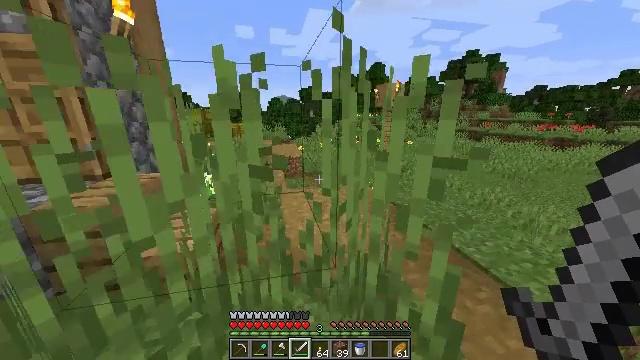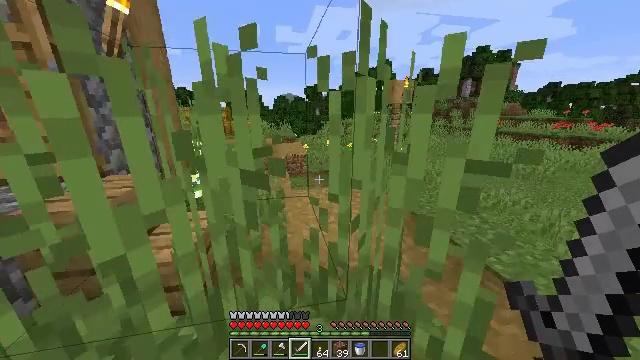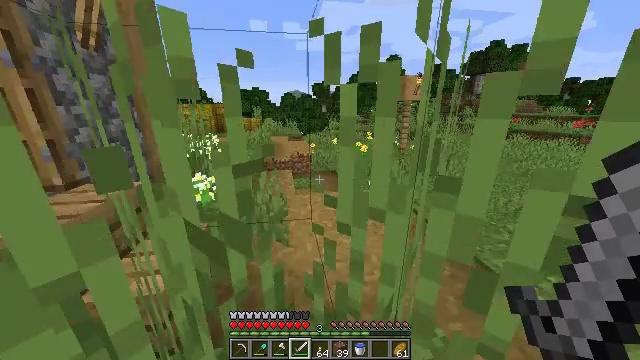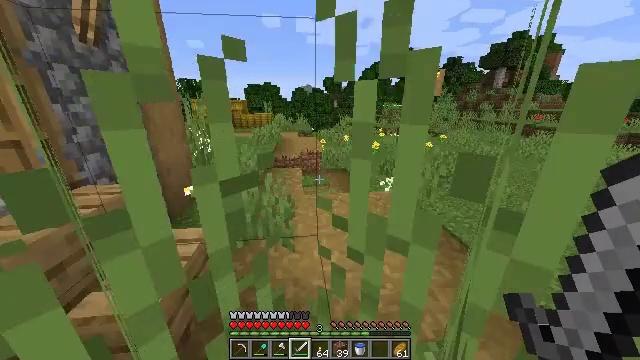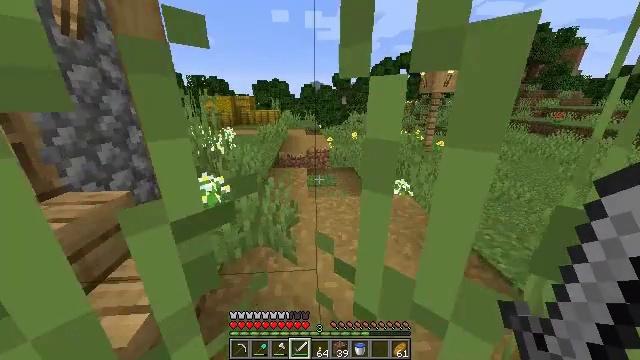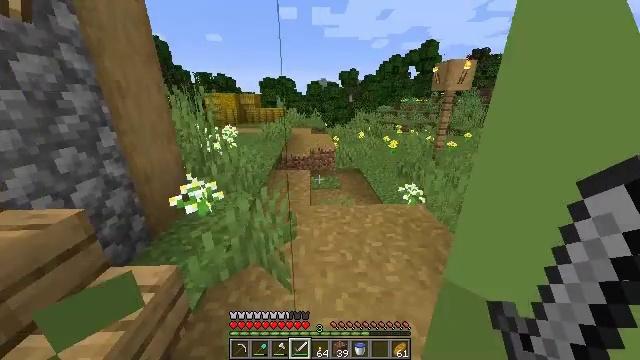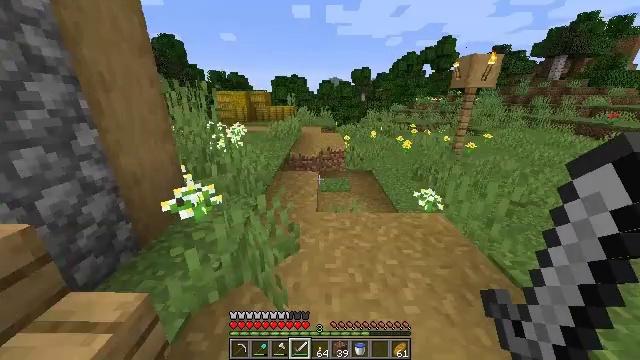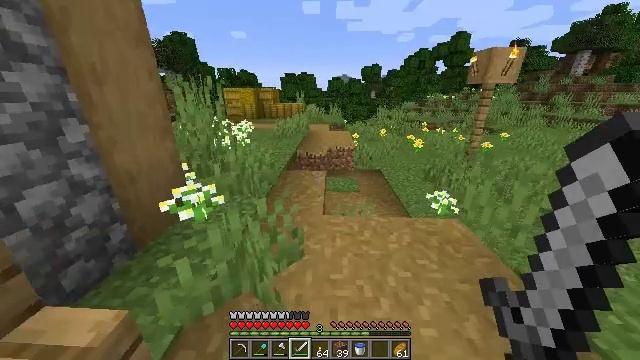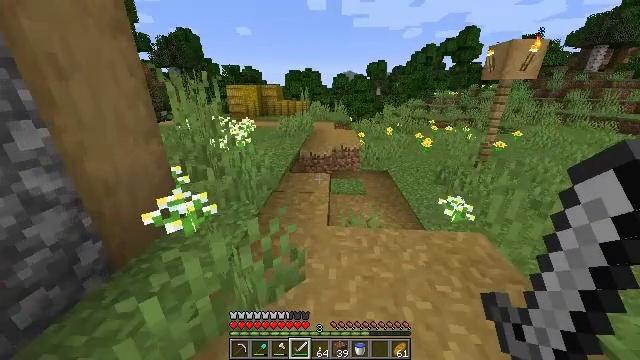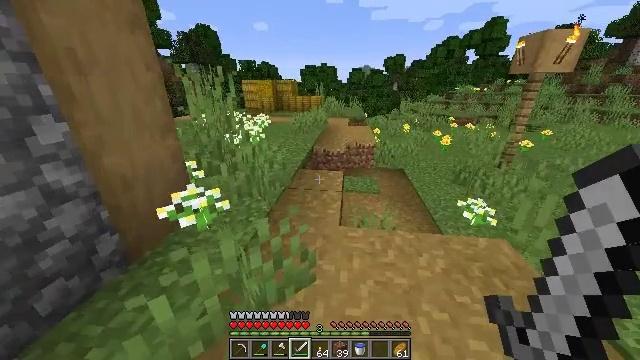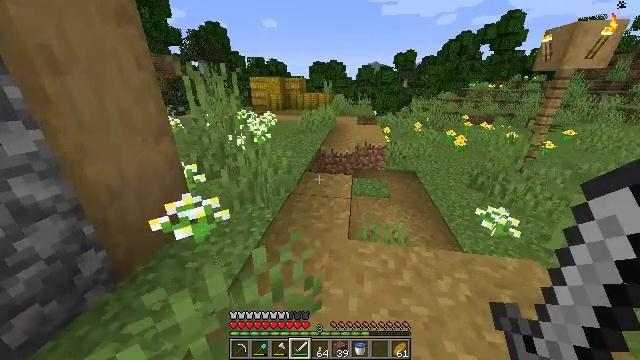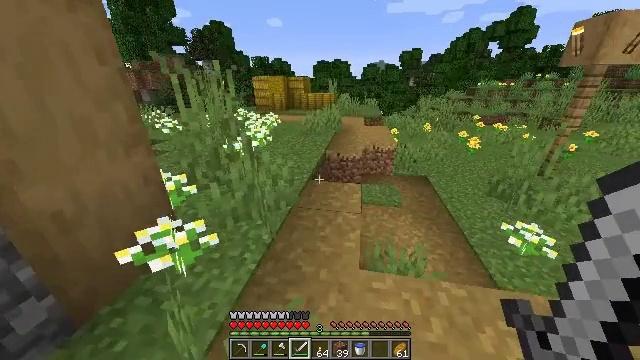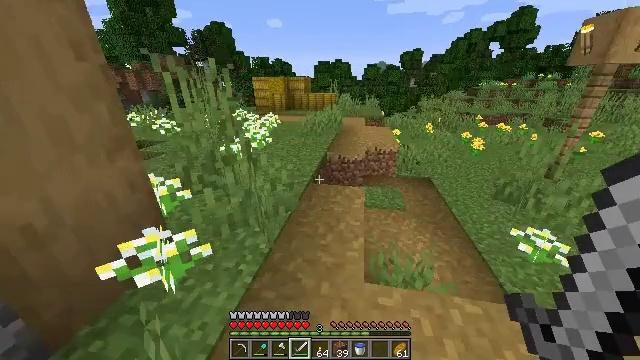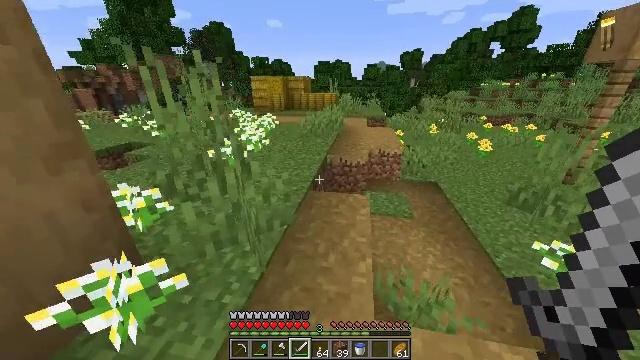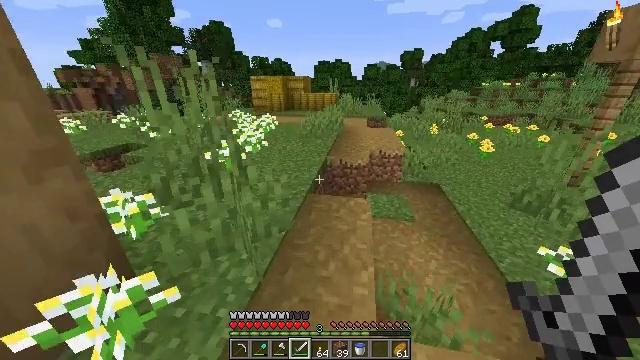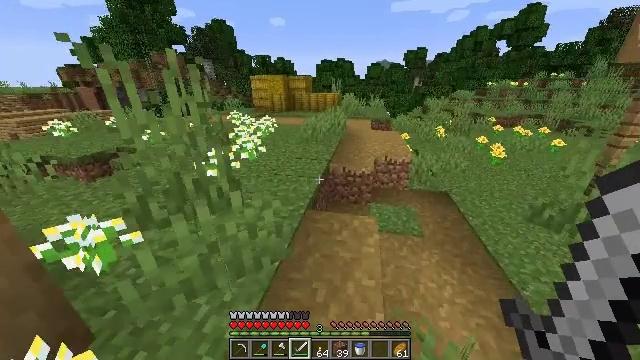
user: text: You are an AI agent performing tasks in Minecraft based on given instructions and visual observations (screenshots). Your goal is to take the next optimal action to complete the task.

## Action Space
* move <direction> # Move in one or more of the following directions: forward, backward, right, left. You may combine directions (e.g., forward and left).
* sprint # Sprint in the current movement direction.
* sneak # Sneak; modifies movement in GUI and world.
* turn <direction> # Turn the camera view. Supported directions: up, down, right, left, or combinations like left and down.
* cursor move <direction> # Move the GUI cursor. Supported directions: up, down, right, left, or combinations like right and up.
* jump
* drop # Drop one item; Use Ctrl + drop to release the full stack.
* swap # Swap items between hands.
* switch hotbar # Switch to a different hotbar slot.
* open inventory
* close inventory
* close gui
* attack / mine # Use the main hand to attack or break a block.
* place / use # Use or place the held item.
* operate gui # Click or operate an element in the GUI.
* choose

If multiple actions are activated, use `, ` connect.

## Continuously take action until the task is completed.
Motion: motion action
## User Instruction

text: Gather hay blocks from the farm.
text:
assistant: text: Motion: move forward, sprint, turn left
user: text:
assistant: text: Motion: move forward, sprint, turn left
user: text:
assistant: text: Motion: move forward, sprint, turn left and down
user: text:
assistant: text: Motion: move forward, sprint, turn left
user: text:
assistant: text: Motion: move forward, sprint, turn left
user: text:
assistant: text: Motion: move forward, sprint, turn left
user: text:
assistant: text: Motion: move forward, sprint, turn left
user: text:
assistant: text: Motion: move forward, sprint, turn left
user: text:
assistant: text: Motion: move forward, sprint, turn left and down
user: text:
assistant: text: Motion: move forward, sprint, turn left
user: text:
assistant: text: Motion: move forward, sprint, turn left
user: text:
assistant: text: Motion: move forward, sprint
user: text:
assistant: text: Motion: move forward, sprint
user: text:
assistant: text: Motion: move forward, sprint
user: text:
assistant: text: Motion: move forward, sprint
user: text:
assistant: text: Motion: move forward, sprint
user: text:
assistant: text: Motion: move forward, sprint
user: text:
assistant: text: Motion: move forward, sprint
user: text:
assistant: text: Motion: move forward, sprint, turn left
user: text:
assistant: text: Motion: move forward, sprint, turn left and up, switch to hotbar 3
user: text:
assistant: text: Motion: move forward, sprint, turn left, switch to hotbar 3
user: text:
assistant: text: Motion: move forward, sprint, turn left, switch to hotbar 3
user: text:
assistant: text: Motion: move forward, sprint, switch to hotbar 3
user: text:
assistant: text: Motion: move forward, sprint, switch to hotbar 3
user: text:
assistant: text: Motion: move forward, sprint, switch to hotbar 3
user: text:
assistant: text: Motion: move forward, sprint
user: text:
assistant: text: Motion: move forward, sprint
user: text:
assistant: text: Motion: move forward, sprint
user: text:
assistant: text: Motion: move forward, sprint
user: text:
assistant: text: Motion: move forward, sprint, turn left